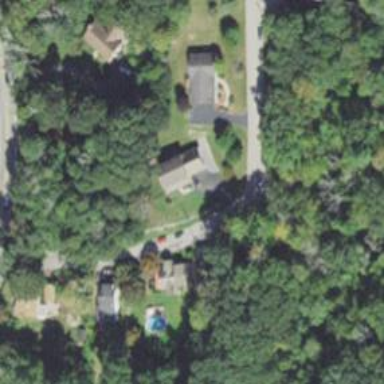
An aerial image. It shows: Residential driveway serving as service road.